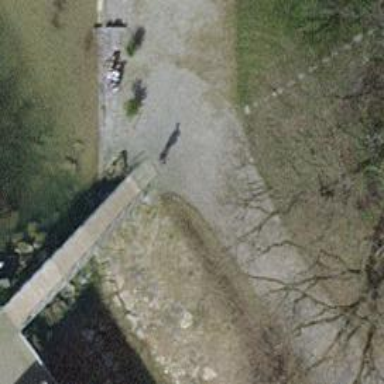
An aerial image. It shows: Path with bridge made of paving stones.